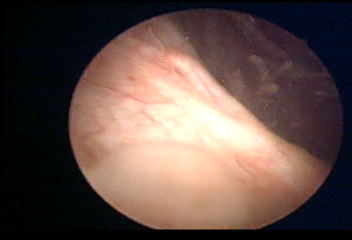
Modality: WLC
Class: Anatomical landmarks
Subclass: UreteralOrifice
Bladder cancer association: No
Annotated structures: Right ureteral orifice